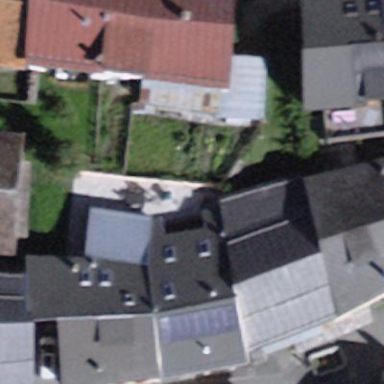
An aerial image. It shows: Building with gabled roof oriented across its structure.